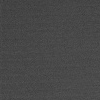
Atmospheric dust classification: dusty